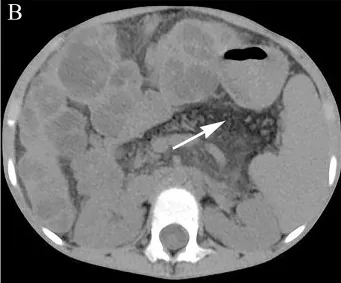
The images of CT and bronchoscopy in 2016. Fatty replacement of the atrophied pancreas indicated by white arrow were observed.
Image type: radiology (ct)